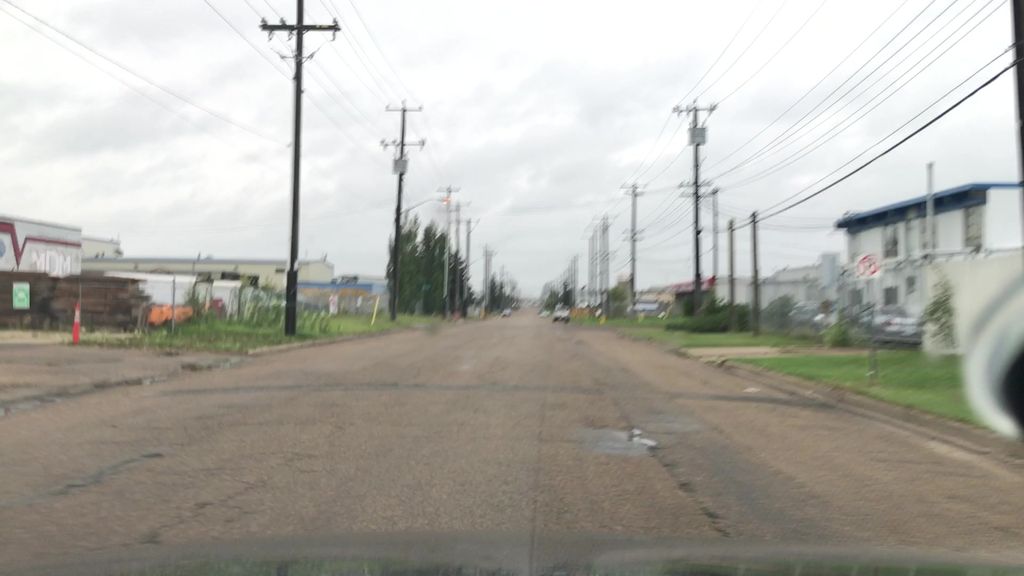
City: edmonton